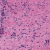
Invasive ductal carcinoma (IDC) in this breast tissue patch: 0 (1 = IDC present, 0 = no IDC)